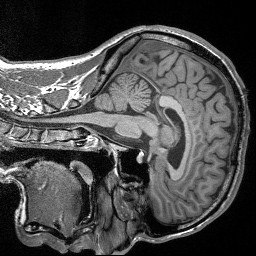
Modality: T1w
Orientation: sagittal
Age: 25
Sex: male
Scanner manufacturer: siemens
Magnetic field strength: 3 T
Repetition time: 1.9 s
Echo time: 0.00227 s